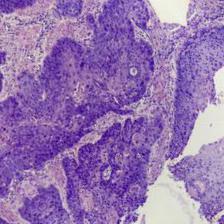
Diagnosis: OSCC